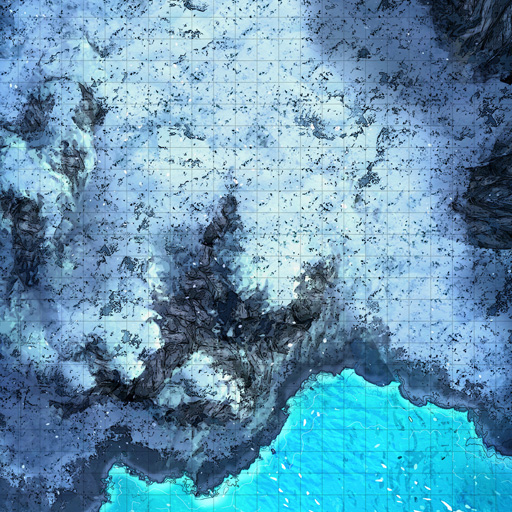
A D&D Grid Map big icy cliff over water (Snowy Coast Map)